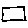
Label: square